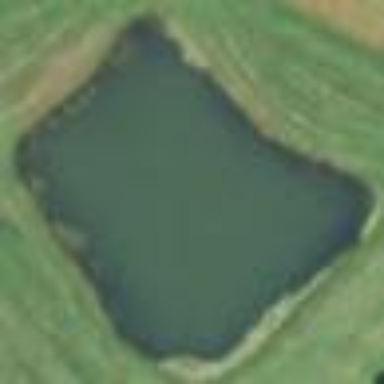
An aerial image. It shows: Pond with natural water.